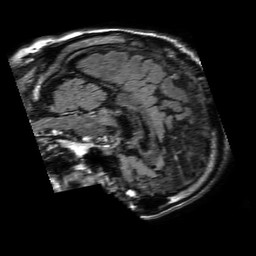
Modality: FLAIR
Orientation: sagittal
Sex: male
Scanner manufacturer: philips
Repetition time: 11 s
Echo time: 0.125 s